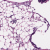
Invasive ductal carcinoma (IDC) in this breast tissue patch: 1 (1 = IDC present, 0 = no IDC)